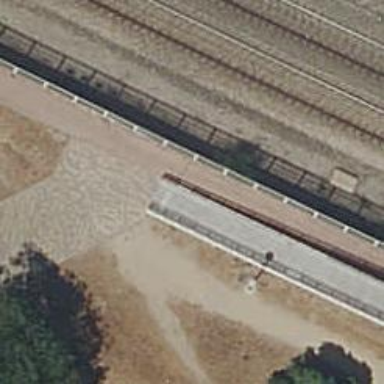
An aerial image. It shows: Footway on bridge.